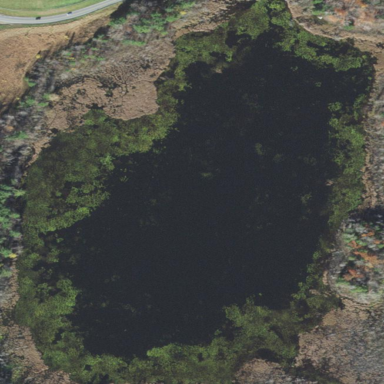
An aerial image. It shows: Pond with natural water.